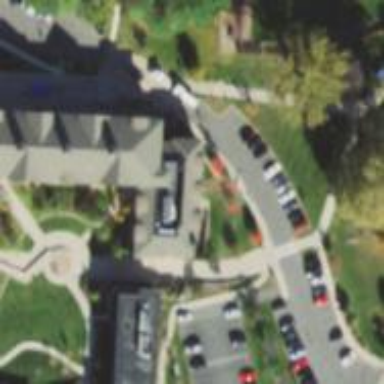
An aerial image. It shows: College building.